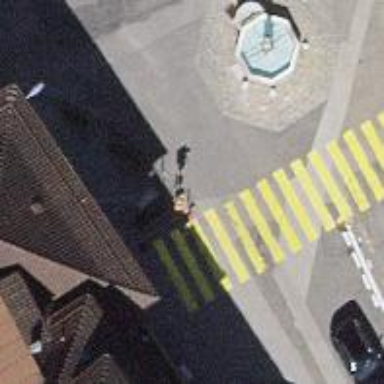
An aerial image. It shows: Uncontrolled zebra crossing on the road.